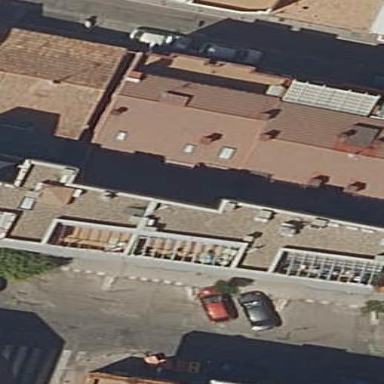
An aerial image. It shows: View of apartment building.